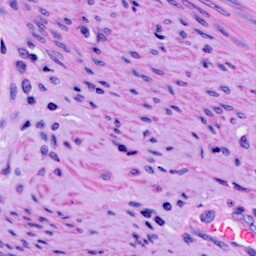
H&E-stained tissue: Cervix